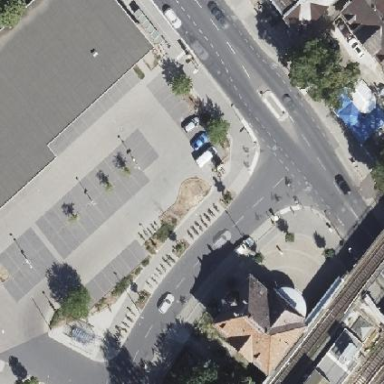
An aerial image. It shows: Street-side parking lot with sett surface.